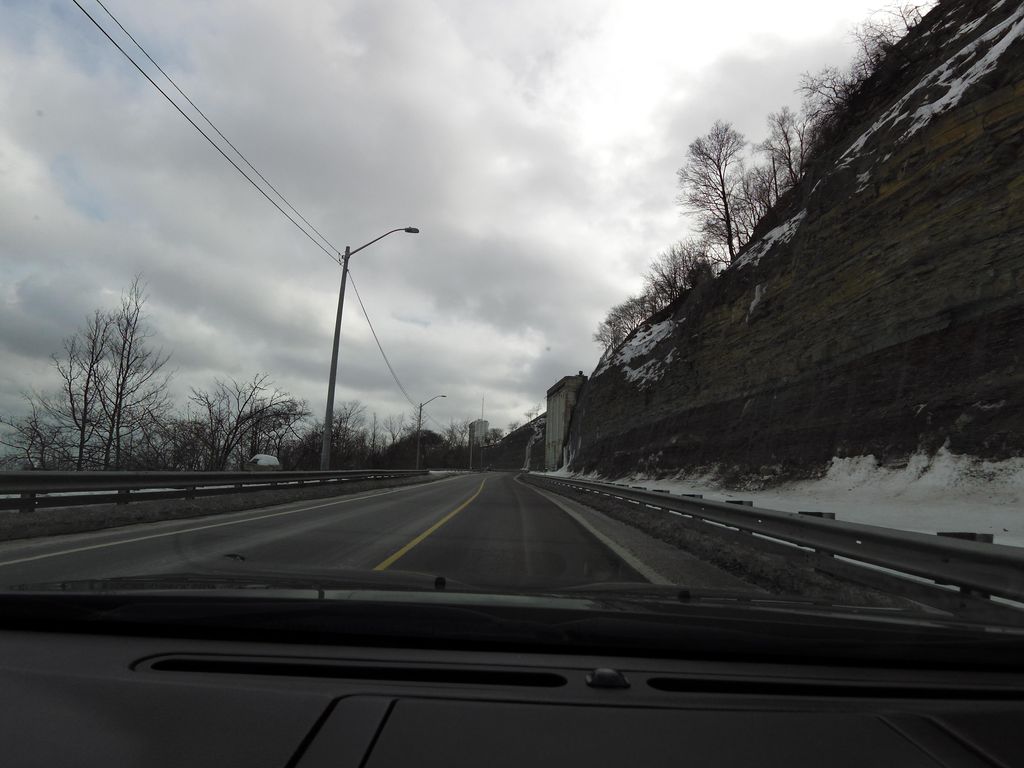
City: hamilton